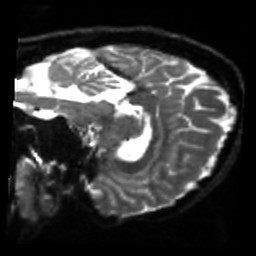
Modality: sbref
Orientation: sagittal
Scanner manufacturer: siemens
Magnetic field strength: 3 T
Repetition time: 4 s
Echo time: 0.0594 s